The image is the raw time-domain waveform of a rolling-element bearing's vibration signal. What is the most likely bearing condition (normal, inner_race, outer_race, ball)?
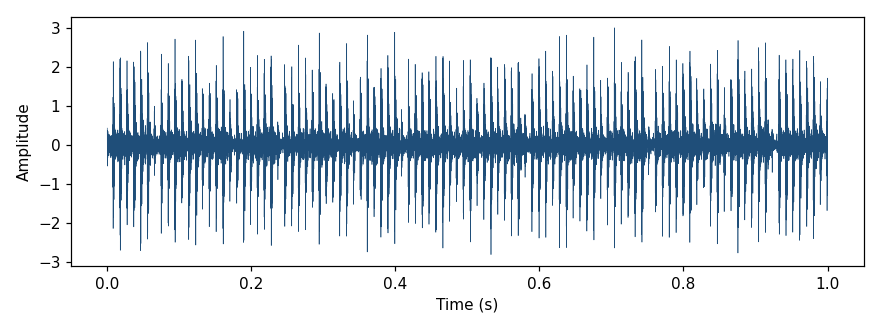
Answer: outer_race